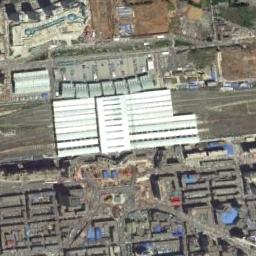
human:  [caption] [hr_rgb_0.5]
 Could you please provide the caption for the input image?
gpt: The railway station has some railways and a white building and lots of other buildings are next to the railway station .

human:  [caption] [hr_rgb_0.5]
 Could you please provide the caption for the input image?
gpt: There is a fully equipped railway station in the city .

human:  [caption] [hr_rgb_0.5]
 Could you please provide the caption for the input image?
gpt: Many buildings of different shapes and sizes are beside the railway station .

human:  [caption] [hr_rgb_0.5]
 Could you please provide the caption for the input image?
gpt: The railway station is on the bare land next to some buildings .

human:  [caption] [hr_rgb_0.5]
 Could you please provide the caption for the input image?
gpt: There are many buildings around the white railway station .